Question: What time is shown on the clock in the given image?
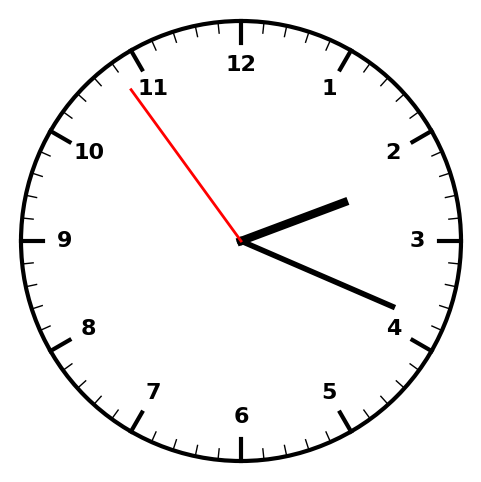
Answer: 02:18:54